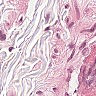
Metastatic tissue present: no